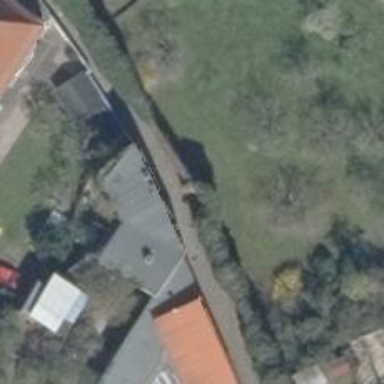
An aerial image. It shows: Historic attraction - city walls.